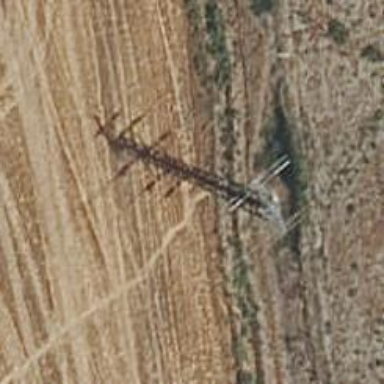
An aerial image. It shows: Lattice structure tower used for power transmission.